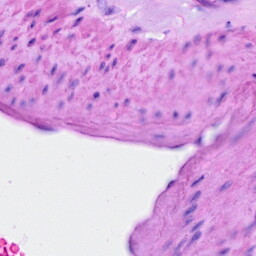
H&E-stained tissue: Ovarian